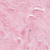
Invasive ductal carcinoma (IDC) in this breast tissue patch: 0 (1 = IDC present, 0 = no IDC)